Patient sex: F
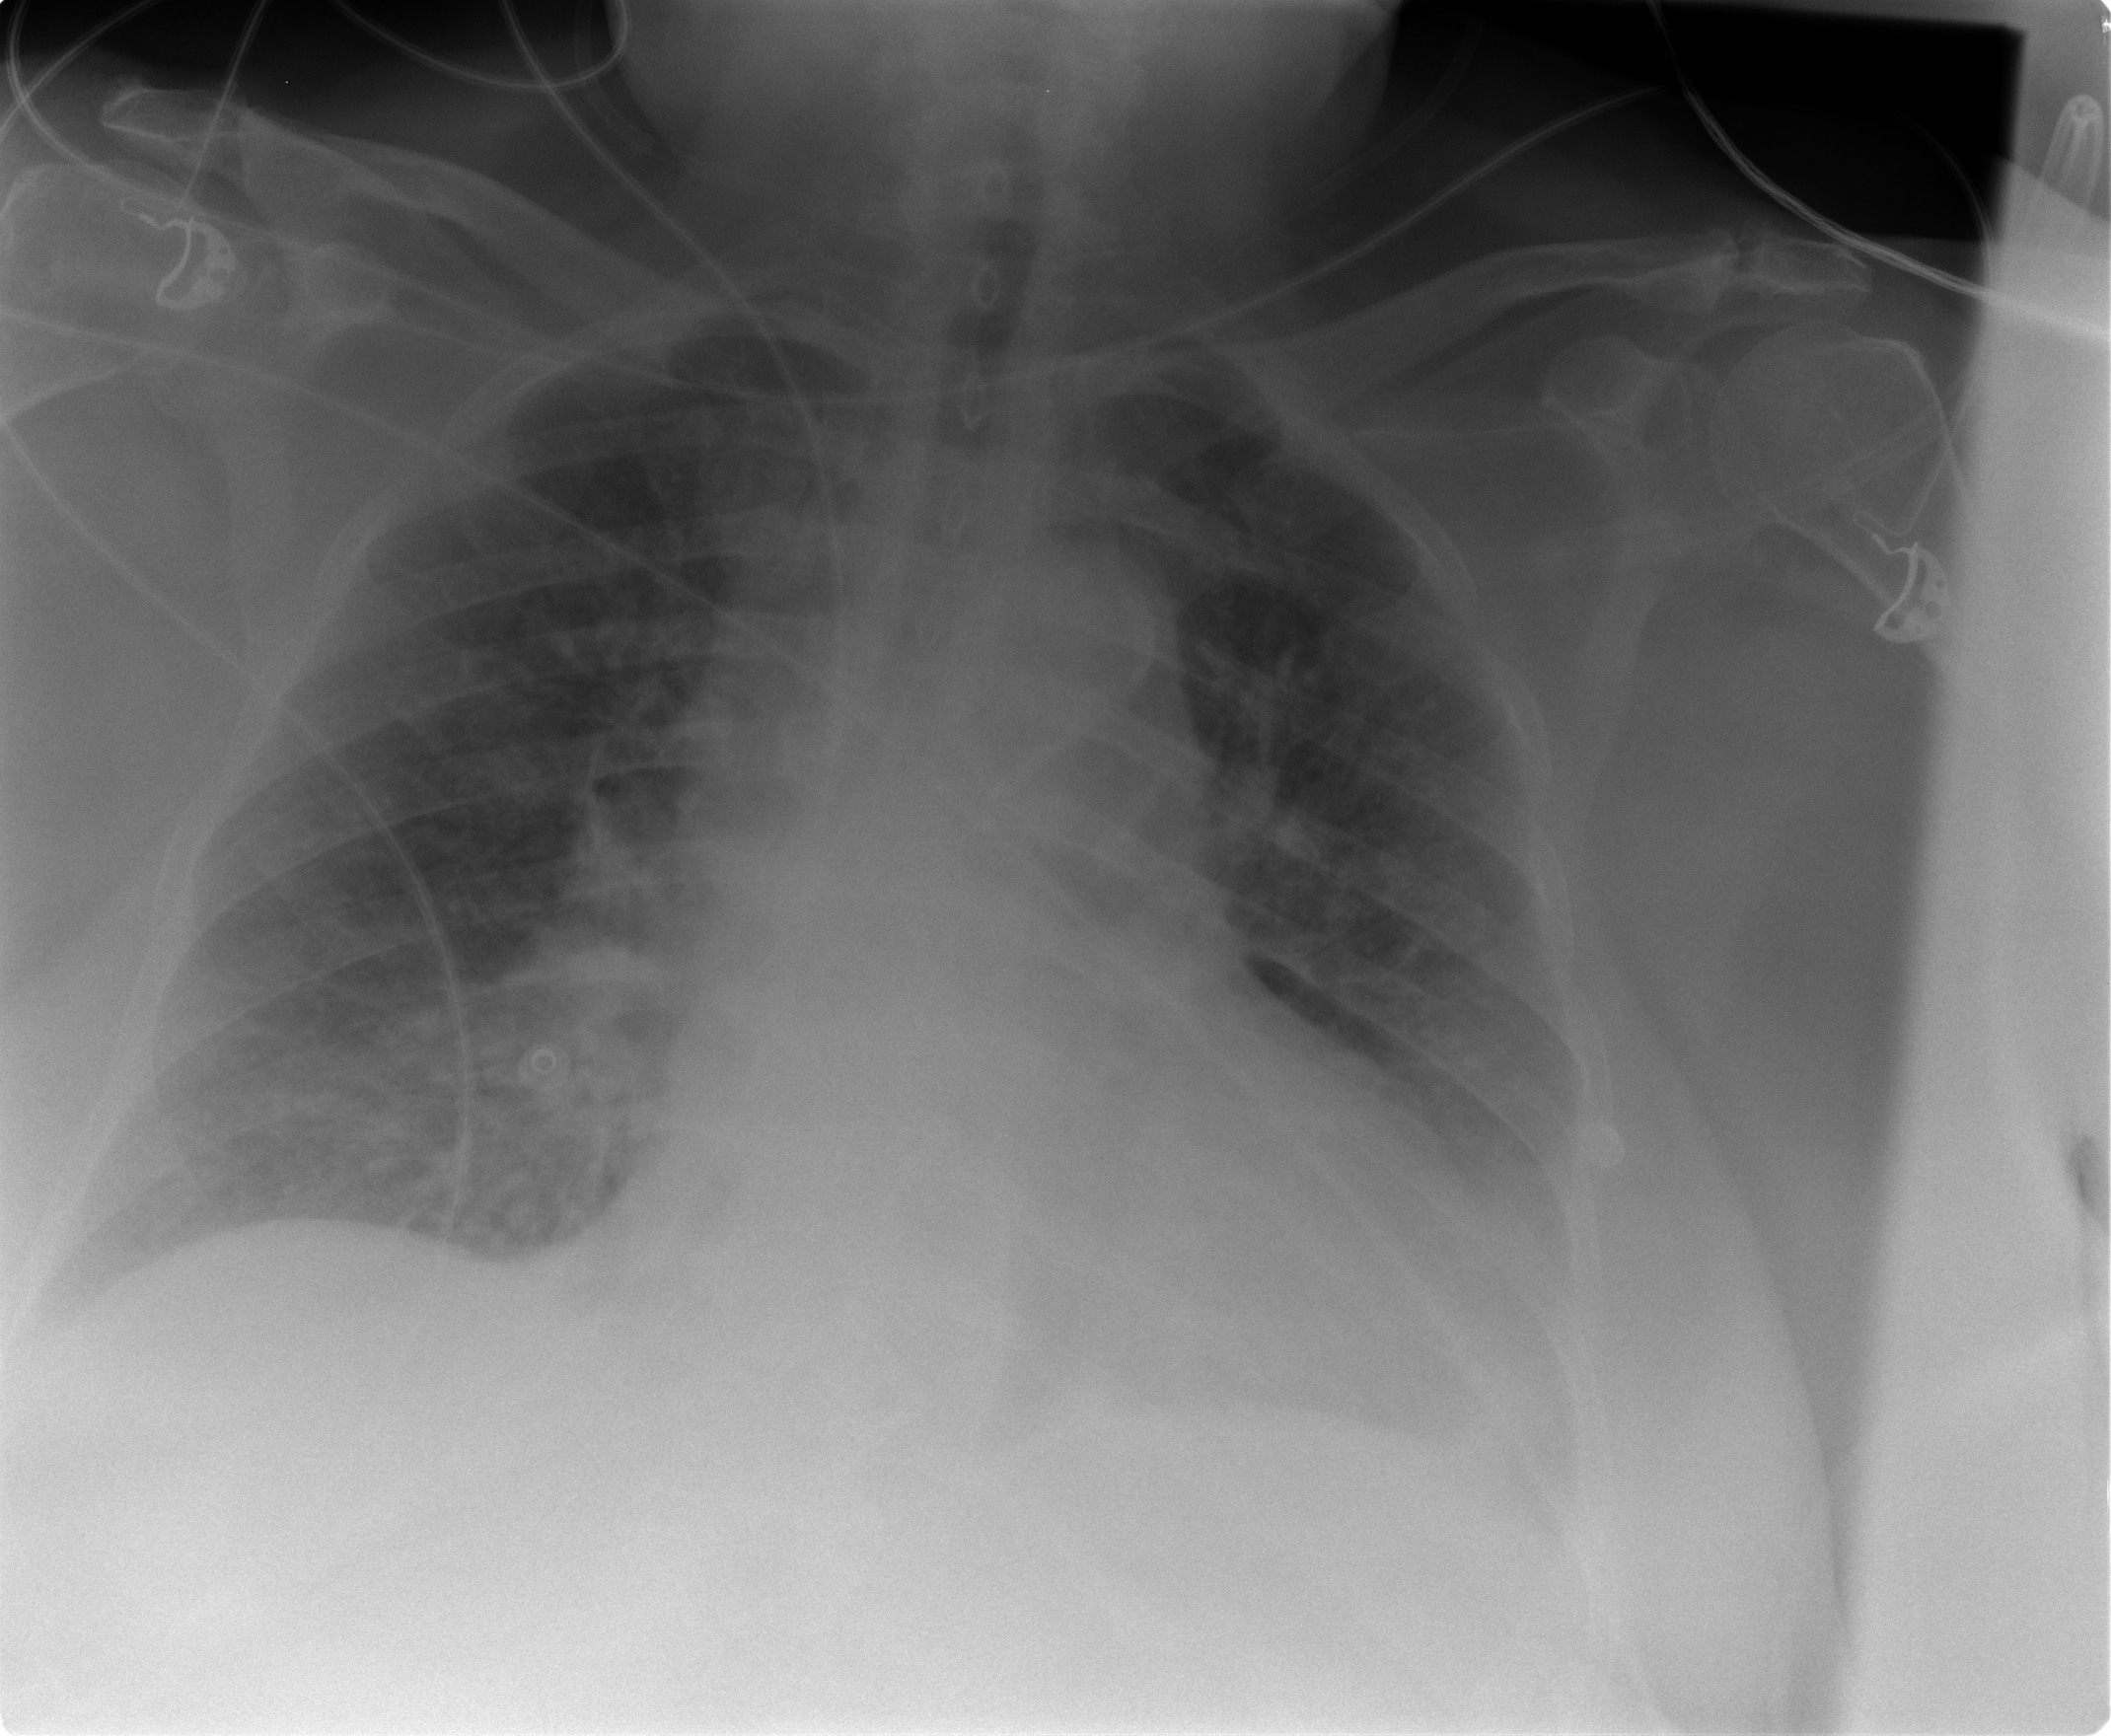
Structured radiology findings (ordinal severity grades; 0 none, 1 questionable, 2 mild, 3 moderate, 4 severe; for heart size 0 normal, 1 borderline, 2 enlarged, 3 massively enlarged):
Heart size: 2
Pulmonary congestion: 3
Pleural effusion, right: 0
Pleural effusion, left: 2
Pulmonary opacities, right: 2
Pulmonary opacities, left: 2
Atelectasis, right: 0
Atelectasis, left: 2